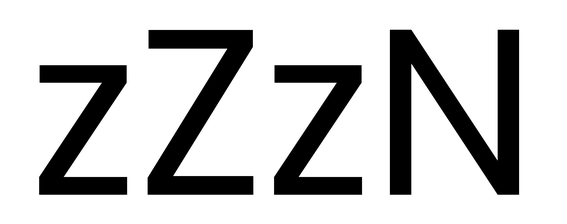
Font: Poppins-Regular